八年级 · 度量几何学
下列图标中, 既是轴对称图形, 又是中心对称图形的是 ( )
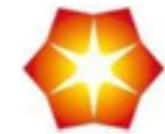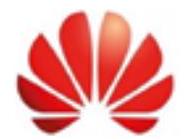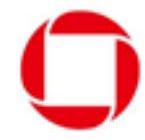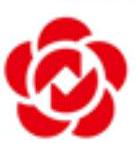
A.

B.

C.

D.

答案: A
解析: 解: A.既是轴对称图形, 又是中心对称图形, 故本选项符合题意;

B. 是轴对称图形, 不是中心对称图形, 故本选项不合题意;

C.不是轴对称图形, 是中心对称图形, 故本选项不合题意;

D. 不是轴对称图形, 也不是中心对称图形, 故本选项不合题意.